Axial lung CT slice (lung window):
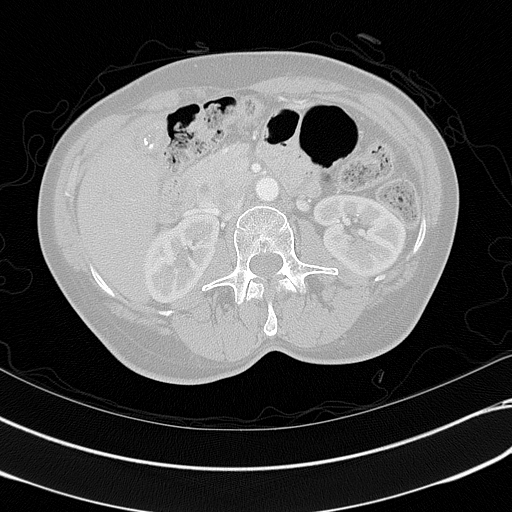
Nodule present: no